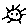
Label: sun